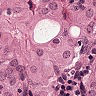
Metastatic tissue present: yes